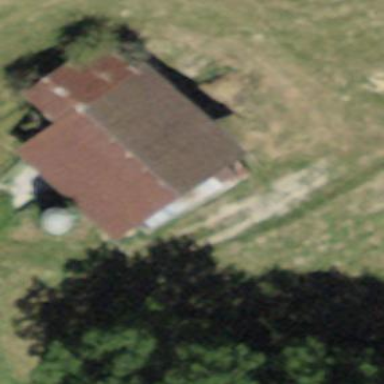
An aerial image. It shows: Barn.